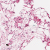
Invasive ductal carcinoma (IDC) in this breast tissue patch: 0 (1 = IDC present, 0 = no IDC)